Question: I've been beating my head against a wall on this issue so far. My server presently responds to the LIST -a command like this:
'''
drwxr-xr-x 1 owner group 1 Feb 21 04:37 test
drwxr-xr-x 1 owner group 129024 Feb 21 11:05 tardis.mp3
'''
For some reason, the second one is being parsed in Filezilla as a folder instead of a file. Long story short, it's not. I know I'm missing something. Filezilla seems to not be able to see the file size.
Here's a screenshot:

Anyone have any thoughts on why Filezilla can't parse the file size? What am I missing?
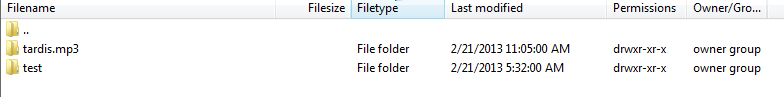
Answer: The second line in the listing a directory. It has 'd' in the first character of the permissions field. The size doesn't matter, directories have a size field too.